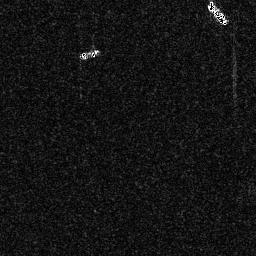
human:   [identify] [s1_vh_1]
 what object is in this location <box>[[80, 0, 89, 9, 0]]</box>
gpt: <ref>1 medium ship at the top right</ref>